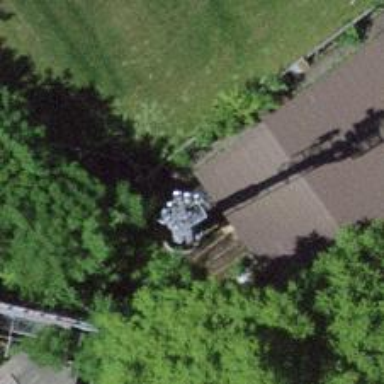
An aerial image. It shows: Man-made mast used for communication purposes.